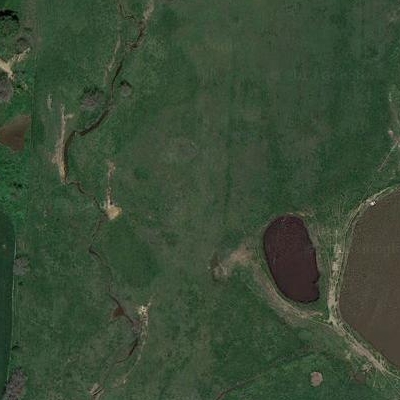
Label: Grass